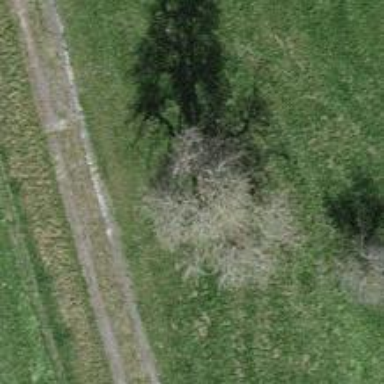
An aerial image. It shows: Beautiful tree in nature.